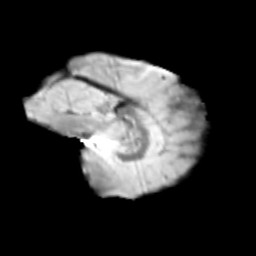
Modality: T2w
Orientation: sagittal
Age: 9
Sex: female
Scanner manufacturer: siemens
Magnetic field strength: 3 T
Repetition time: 3.8 s
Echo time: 0.07 s